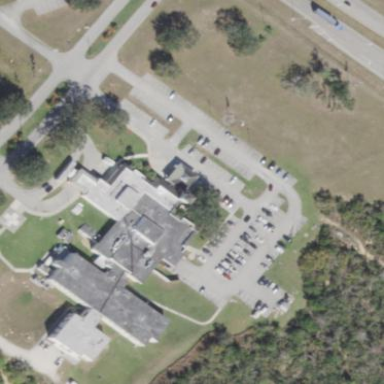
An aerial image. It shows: Healthcare facility identified as hospital.